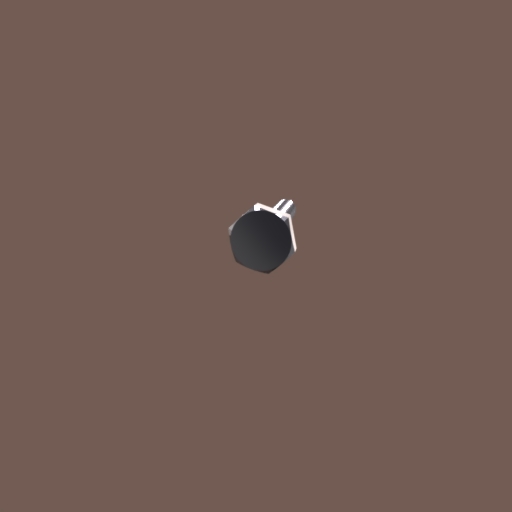
Label: bolt